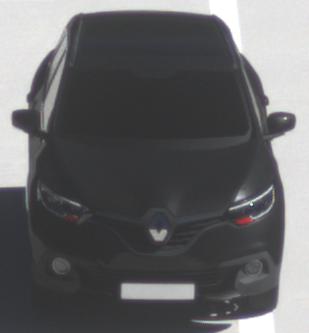
Make: Renault
Model: Kadjar ENERGY TCe 130
Detailed model: Kadjar
Model produced from: 2015/05
Model produced until: 2018/08
Doors: 5
Color: black
Road condition: dry road
Daytime: midday
Contrast: high contrast